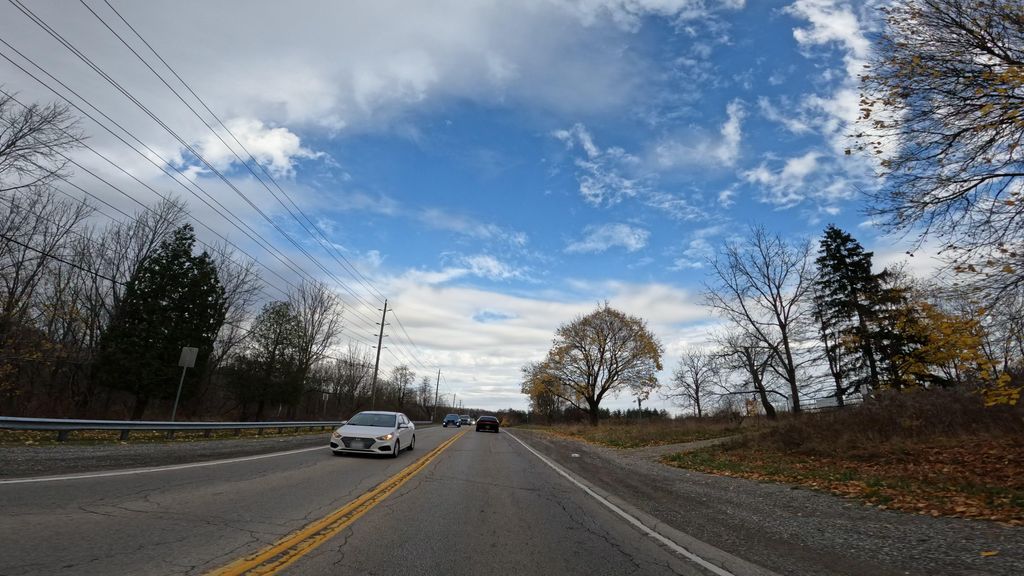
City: hamilton